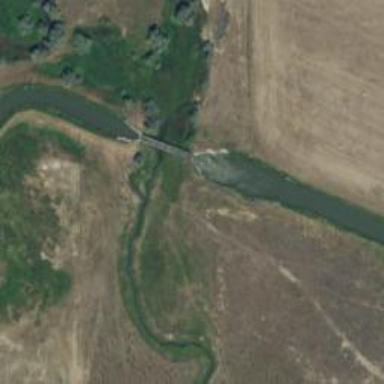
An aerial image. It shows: Aqueduct bridge over canal.